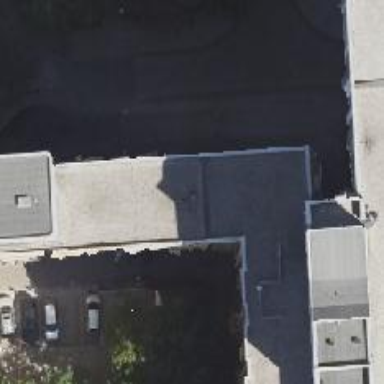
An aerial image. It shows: Footway tunnel passing through building.